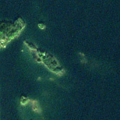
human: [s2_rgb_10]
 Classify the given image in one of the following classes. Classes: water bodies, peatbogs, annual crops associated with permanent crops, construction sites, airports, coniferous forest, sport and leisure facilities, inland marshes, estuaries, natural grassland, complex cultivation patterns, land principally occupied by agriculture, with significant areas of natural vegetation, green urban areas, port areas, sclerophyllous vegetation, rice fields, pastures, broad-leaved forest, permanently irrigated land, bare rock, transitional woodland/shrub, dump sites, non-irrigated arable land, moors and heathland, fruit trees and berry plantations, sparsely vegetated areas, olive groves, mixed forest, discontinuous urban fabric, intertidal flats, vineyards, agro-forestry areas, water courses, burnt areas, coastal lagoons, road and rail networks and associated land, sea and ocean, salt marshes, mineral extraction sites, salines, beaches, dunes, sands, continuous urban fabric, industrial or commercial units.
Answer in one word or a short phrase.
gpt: water bodies